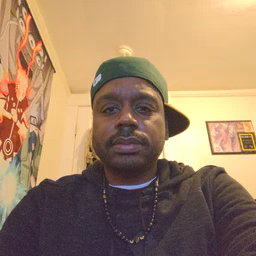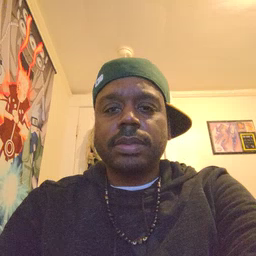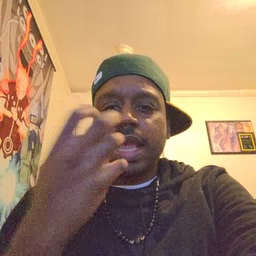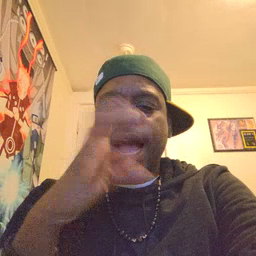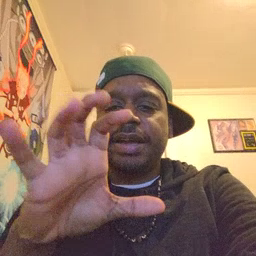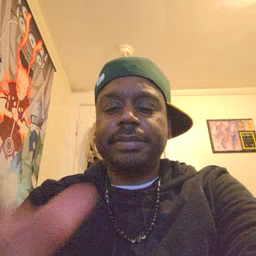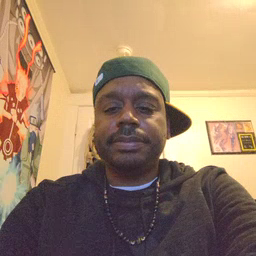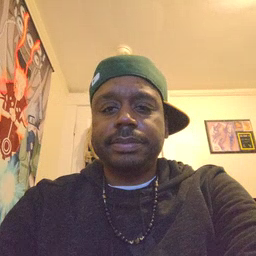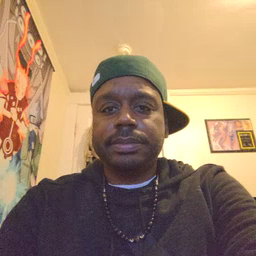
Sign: hot